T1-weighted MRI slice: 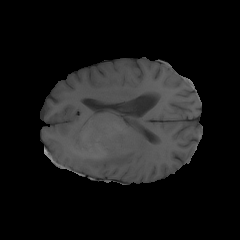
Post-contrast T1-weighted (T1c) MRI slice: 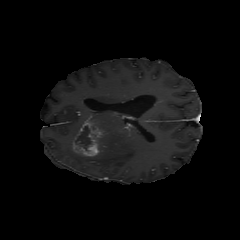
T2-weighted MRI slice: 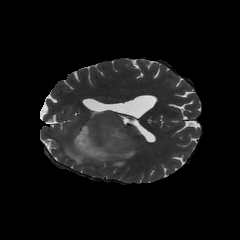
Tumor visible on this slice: yes